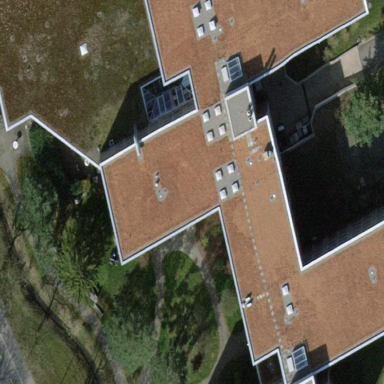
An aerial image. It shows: Office building with flat roof.